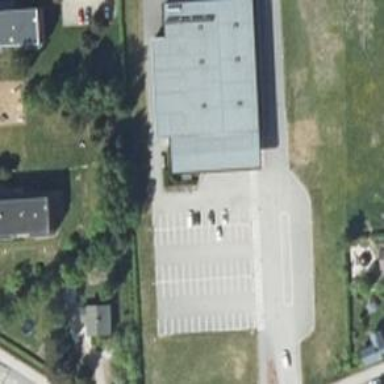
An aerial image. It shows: Post office.